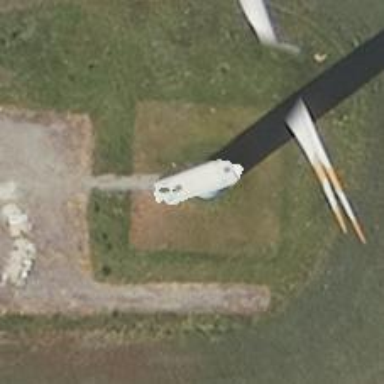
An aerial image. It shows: Wind turbine generator made by Vestas. The generator utilizes wind as its power source and belongs to the horizontal axis type.